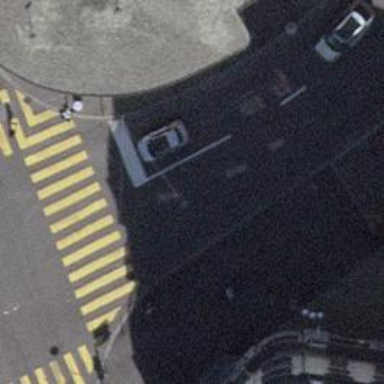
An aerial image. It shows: Road with traffic signals.